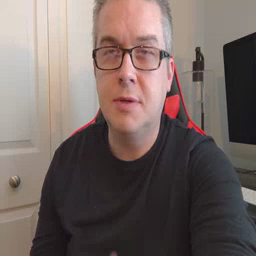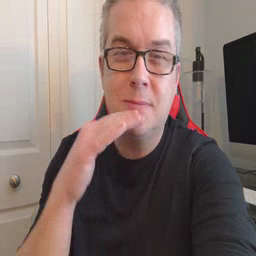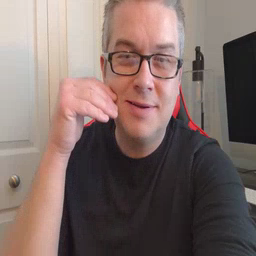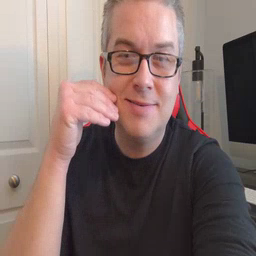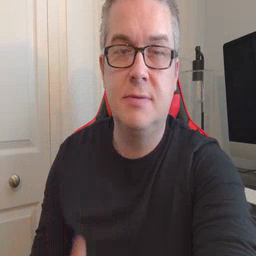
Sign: smile